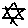
Label: star